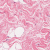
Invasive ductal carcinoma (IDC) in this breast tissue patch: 0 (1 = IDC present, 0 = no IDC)